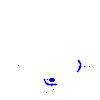
Particle: electron